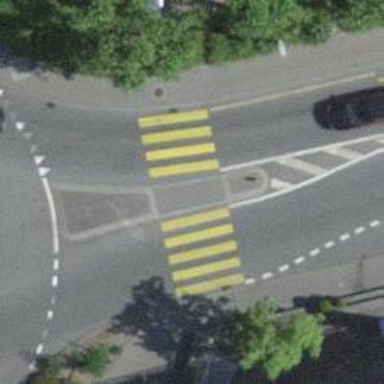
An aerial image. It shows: Pedestrian crossing with zebra markings on footway.